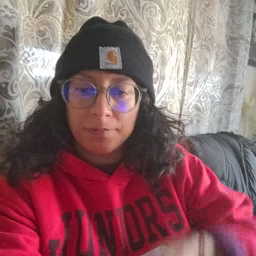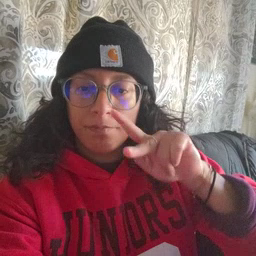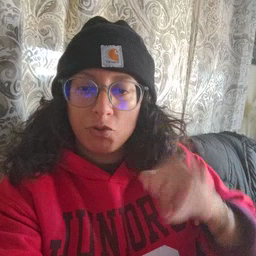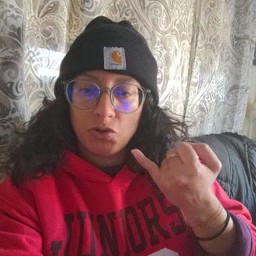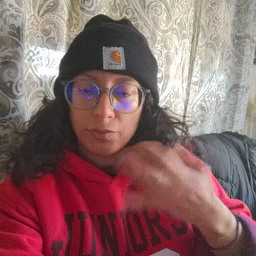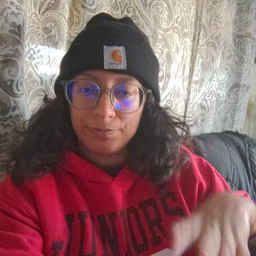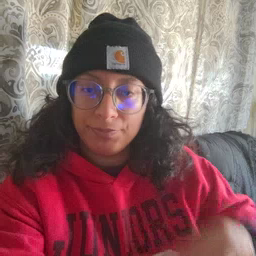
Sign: pajamas